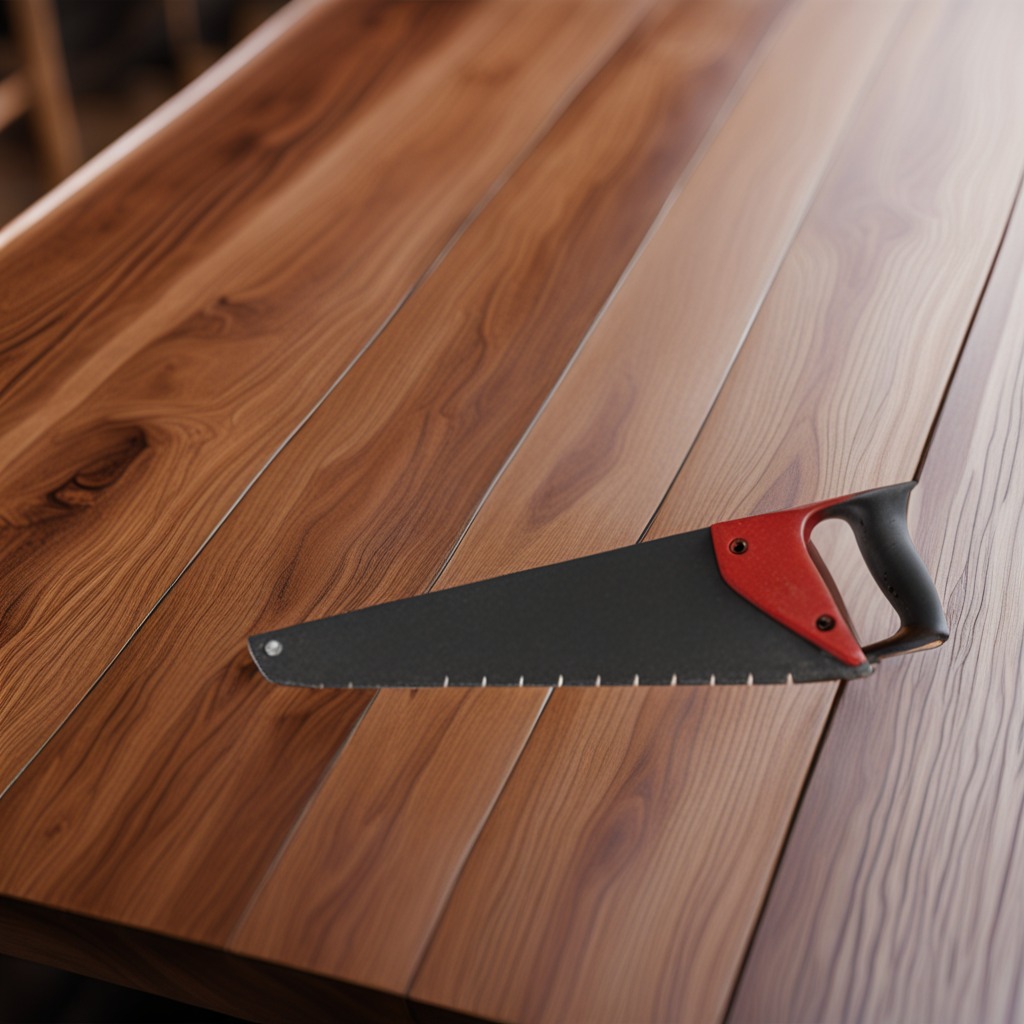
A handheld metal saw is lying on the wooden table in a carpentry studio.